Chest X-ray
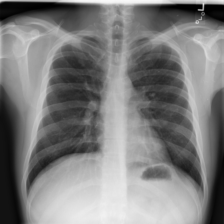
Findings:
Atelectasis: negative
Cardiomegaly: negative
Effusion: negative
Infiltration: negative
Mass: negative
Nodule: positive
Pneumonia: negative
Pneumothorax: negative
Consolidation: negative
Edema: negative
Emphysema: negative
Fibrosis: negative
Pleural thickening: negative
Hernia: negative